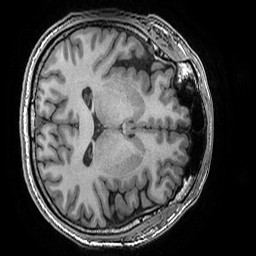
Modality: T1w
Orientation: axial
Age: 36
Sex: male
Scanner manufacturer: ge
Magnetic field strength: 3 T
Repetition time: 0.008184 s
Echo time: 0.003192 s